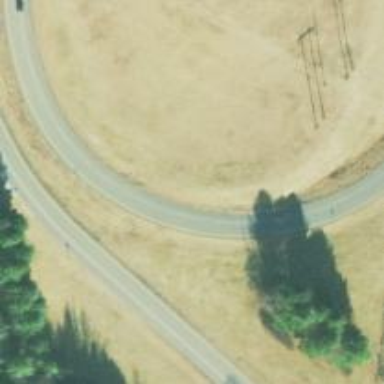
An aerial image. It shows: Trunk link highway with asphalt surface.